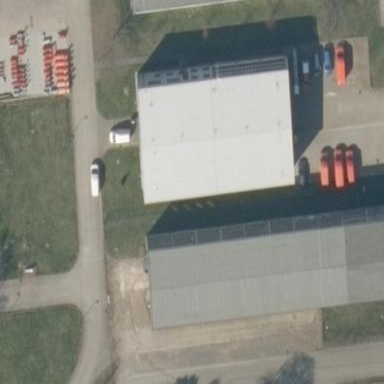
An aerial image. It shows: Industrial building.